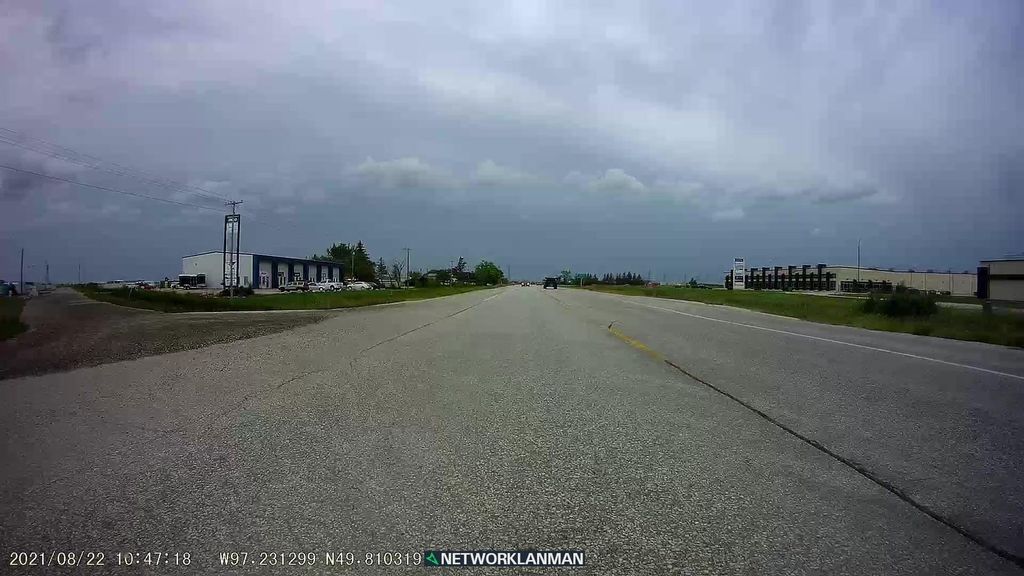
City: winnipeg